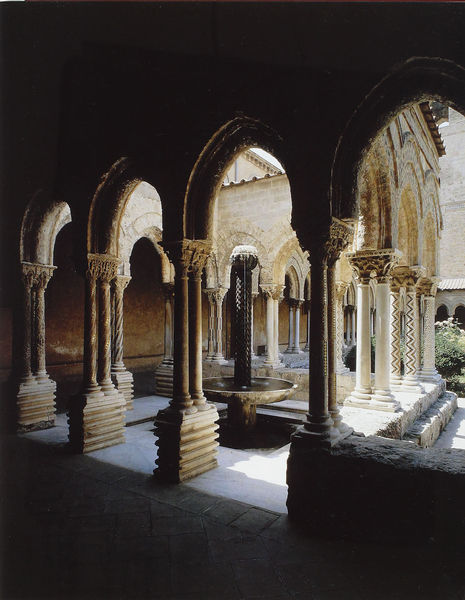
Titel: Kreuzgang
Standort: Monreale, Dom (EU - I - Sizilien)
Schlagwörter: schatten, wasser, licht, marmor, pfeiler, säule, säulen, gebäude, haus, architektur, sockel, stein, steine, busch, sonne, kelch, pflanzen, kontrast, brunnen, garten, springbrunnen, bogen, mauer, hof, detail, stufen, tor, foto, bögen, fugen, gang, innenhof, kloster, gewunden, reihe, arkaden, kapitelle, kapitell, verziert, villa, sandstein, spitzbögen, rundbögen, baldachin, fontäne, basis, korinthisch, verdreht, kapitel, säulengang, kreuzgang, verziehrung, gezackt, arcaden, romanisch, säulenreihe, garteb, verzirt, korintische kapitelle, ghotik, gedrillt, verdrillt